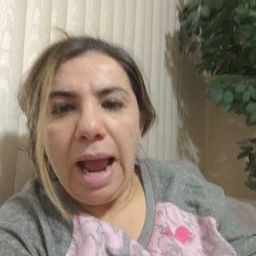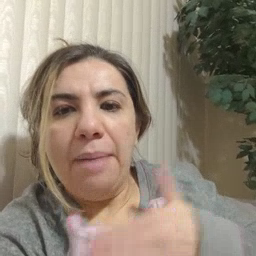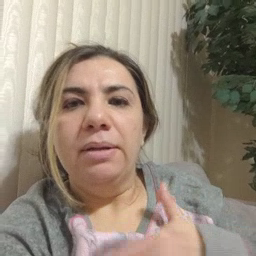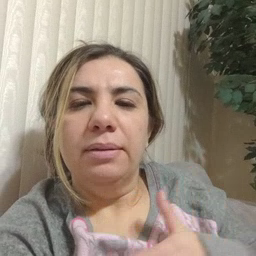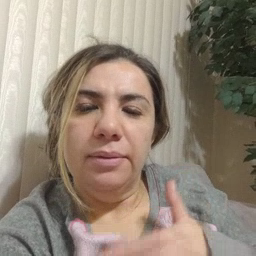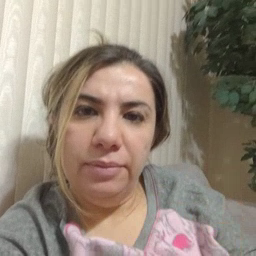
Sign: happy